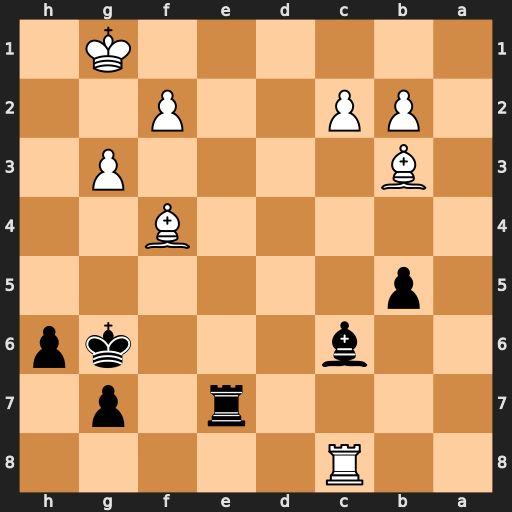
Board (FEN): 2R5/4r1p1/2b3kp/1p6/5B2/1B4P1/1PP2P2/6K1
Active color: b
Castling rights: -
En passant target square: -
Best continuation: Re1+ Kh2 Rh1#